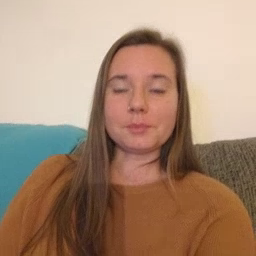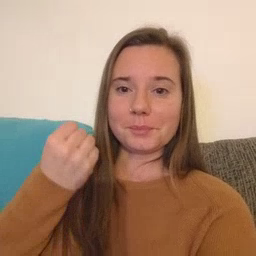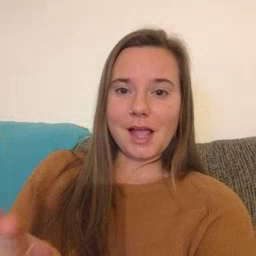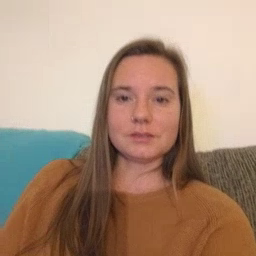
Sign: many